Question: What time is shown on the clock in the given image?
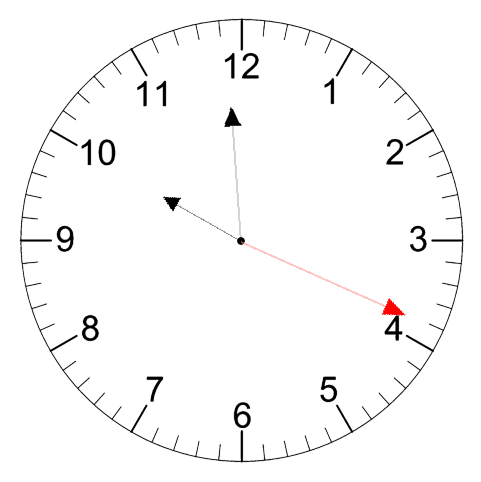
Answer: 09:59:19